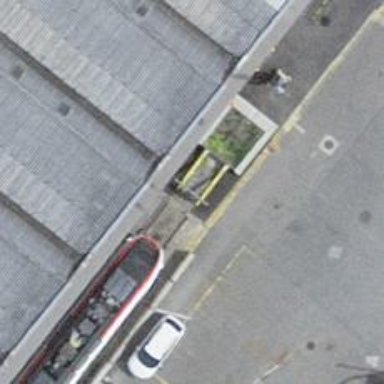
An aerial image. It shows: Railway buffer stop.